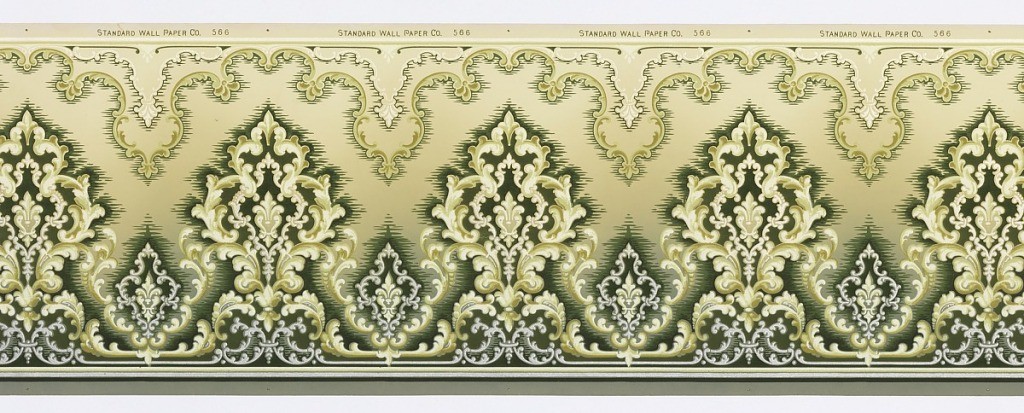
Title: Frieze
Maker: Standard Wall-Paper Company, Standard Wall-Paper Company, Pittsburgh, Pennsylvania
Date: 1905–1915
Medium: Machine-printed paper
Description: Foliate medallions, alternating between large and small. Printed on ground which shades from light green at the top to deeper green at the bottom. Printed in white, dark and light green and metallic silver.